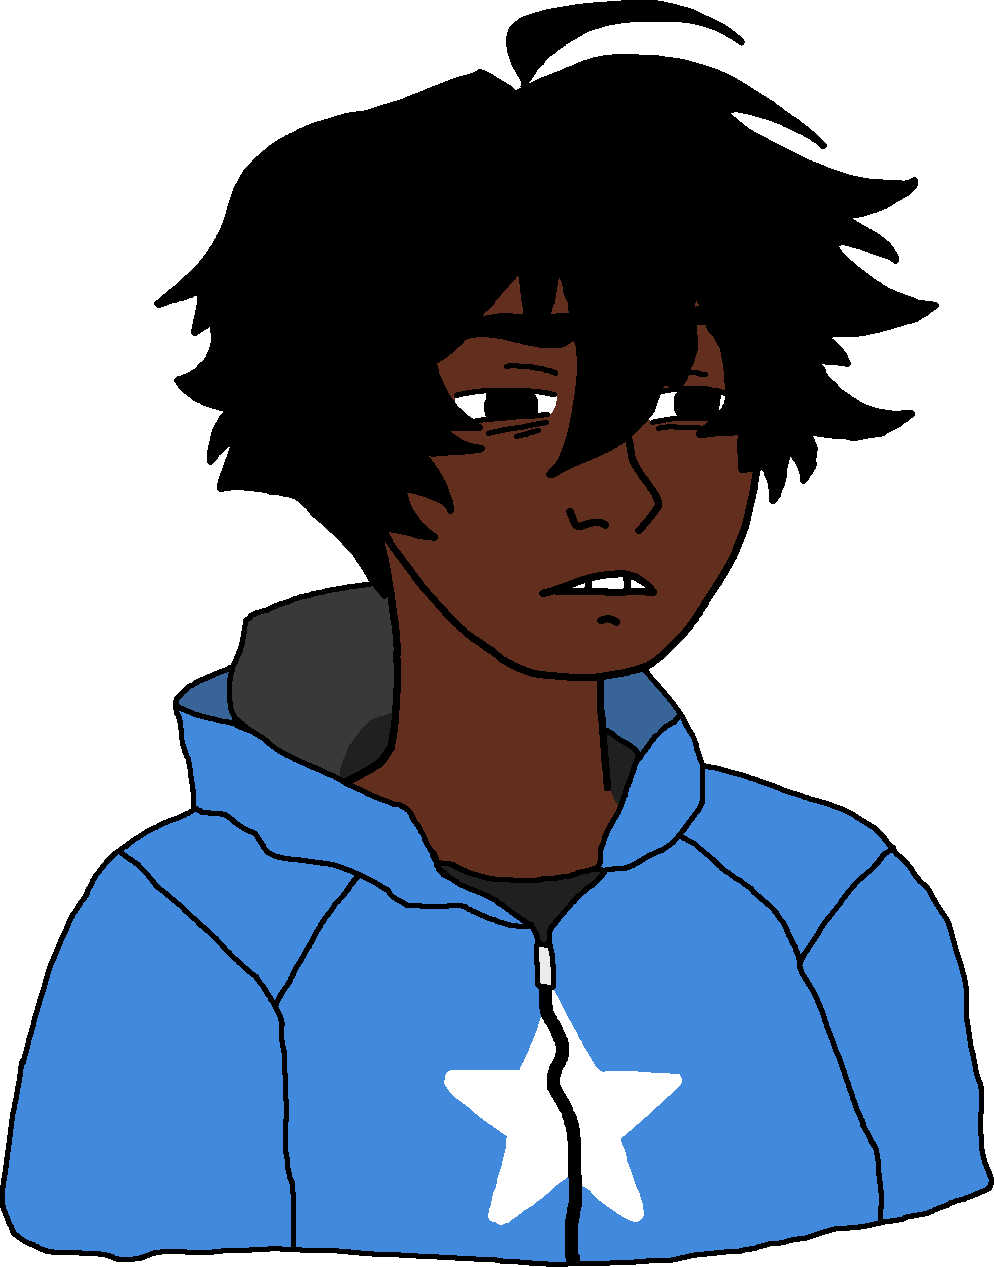
Label: 5_Twinkjak